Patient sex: M
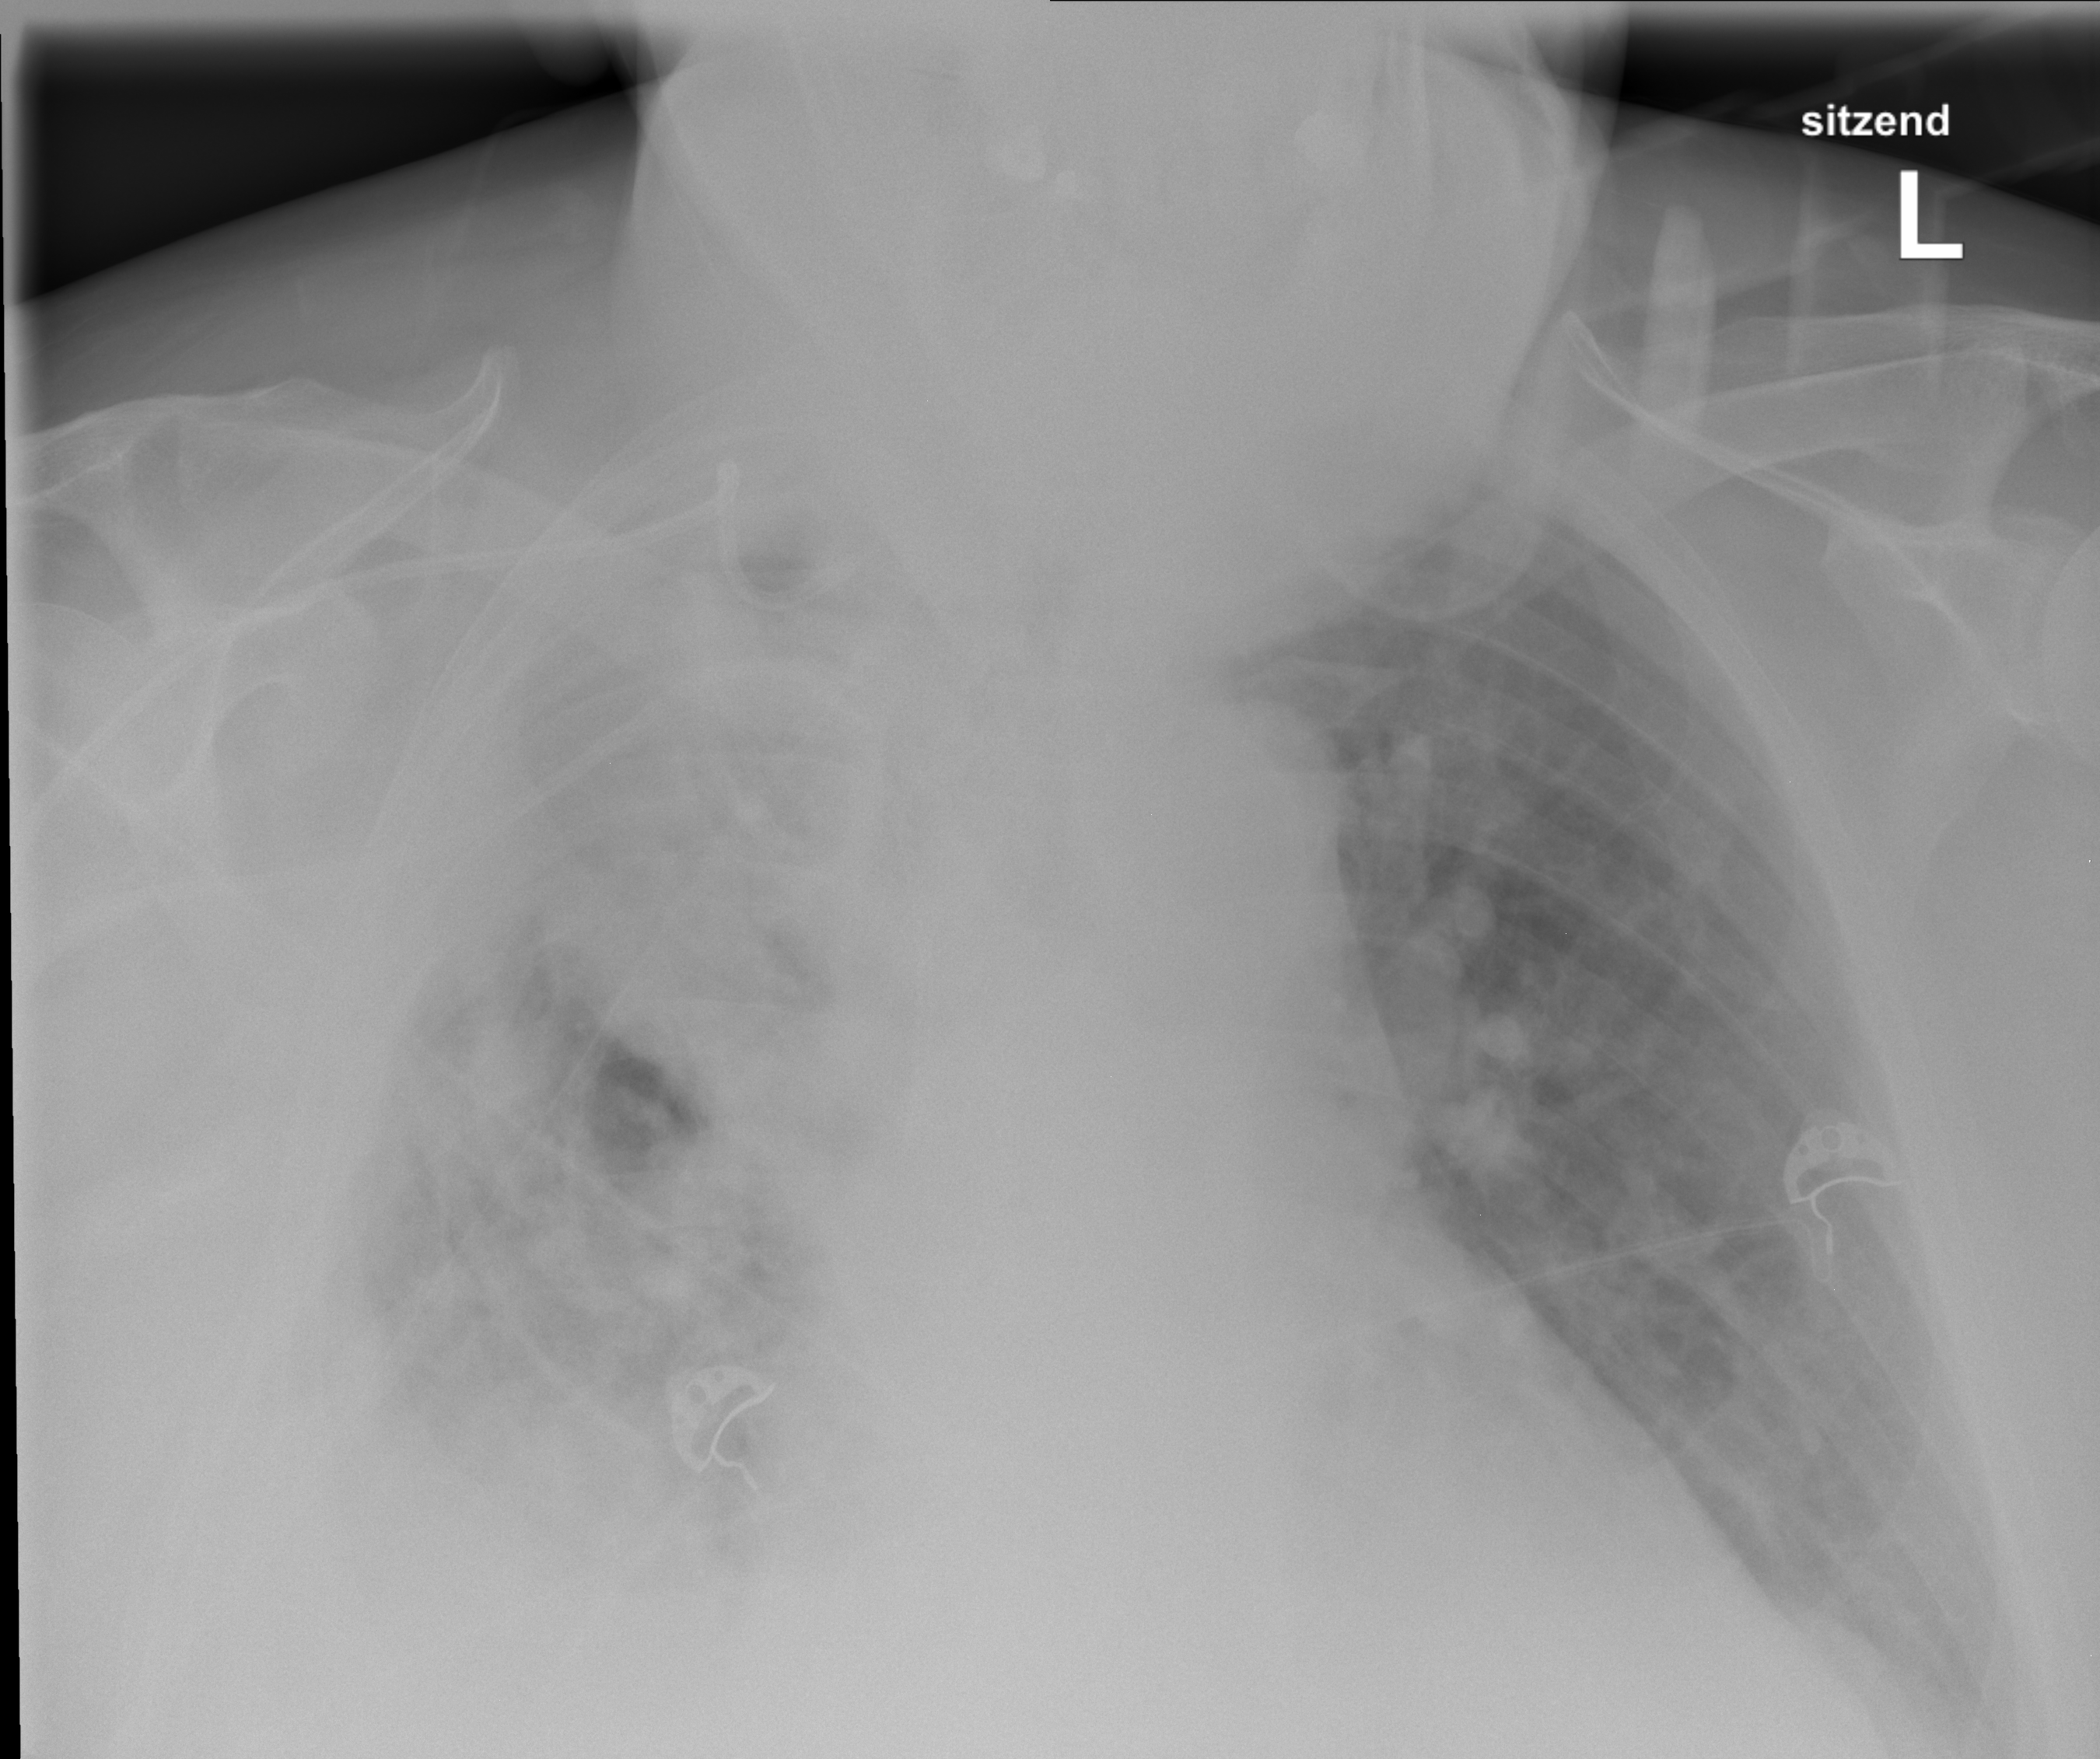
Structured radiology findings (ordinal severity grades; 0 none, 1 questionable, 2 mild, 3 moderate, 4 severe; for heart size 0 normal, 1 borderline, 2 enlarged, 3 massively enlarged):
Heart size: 2
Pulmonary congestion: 0
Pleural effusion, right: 3
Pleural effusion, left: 1
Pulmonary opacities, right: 3
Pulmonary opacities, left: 0
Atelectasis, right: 3
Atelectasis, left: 0